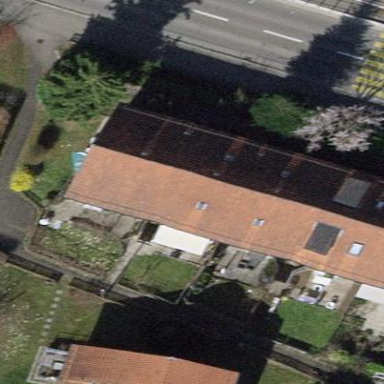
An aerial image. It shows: Simple and straightforward house.